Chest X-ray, AP view. Patient: 27 years old, sex M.
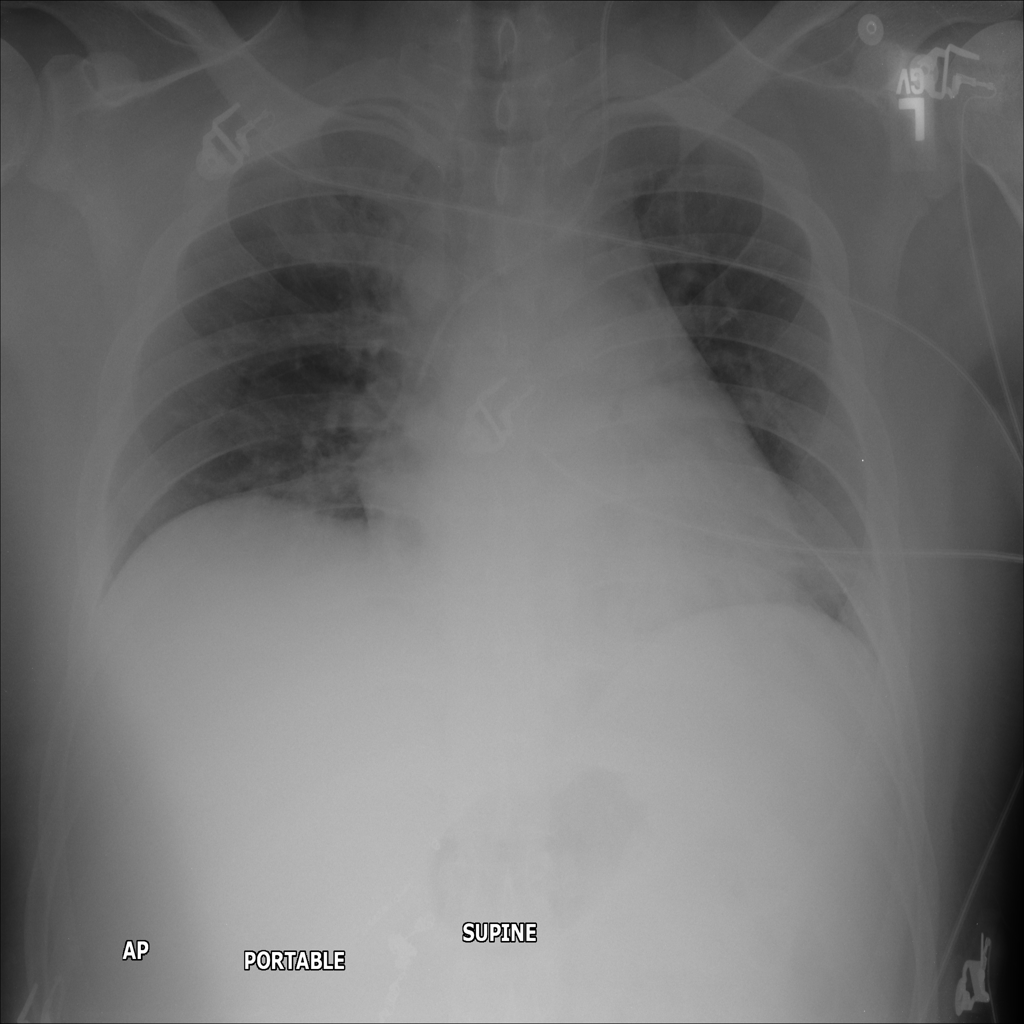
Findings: No Finding